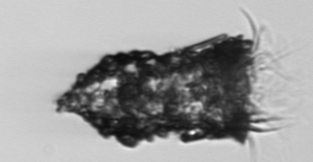
Label: Tintinnopsis